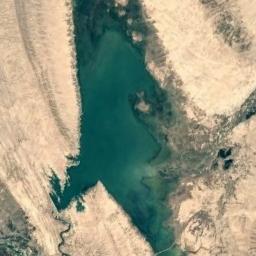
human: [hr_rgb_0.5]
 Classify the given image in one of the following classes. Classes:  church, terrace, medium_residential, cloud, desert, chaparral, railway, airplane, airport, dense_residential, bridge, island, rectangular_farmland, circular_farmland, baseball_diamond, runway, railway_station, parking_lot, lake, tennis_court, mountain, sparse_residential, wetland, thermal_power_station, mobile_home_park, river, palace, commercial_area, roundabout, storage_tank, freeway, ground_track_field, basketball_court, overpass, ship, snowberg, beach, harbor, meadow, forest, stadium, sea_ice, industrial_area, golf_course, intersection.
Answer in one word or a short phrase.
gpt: lake